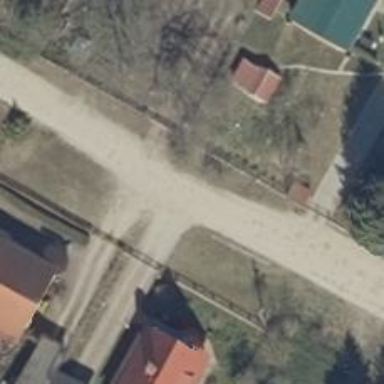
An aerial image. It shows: Residential road with compacted surface.